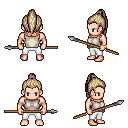
a pixel art fantasy rpg character, male body template, human, light skin, white sleeveless shirt, white pants, white blonde long topknot hairstyle, bracelets, spear, four views (front, back, left, right), 2x2 character sprite sheet, small pixel art, hard edges, no anti-aliasing